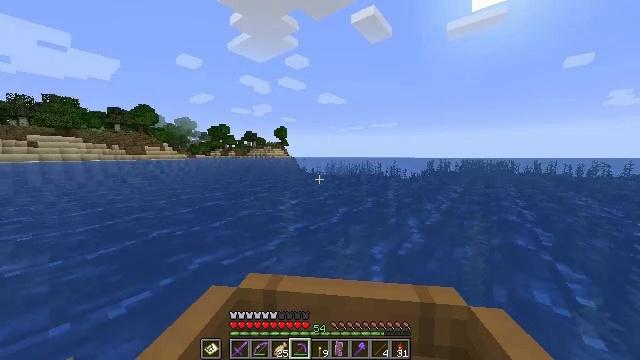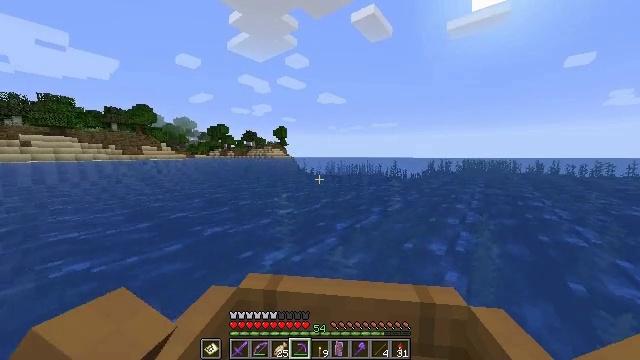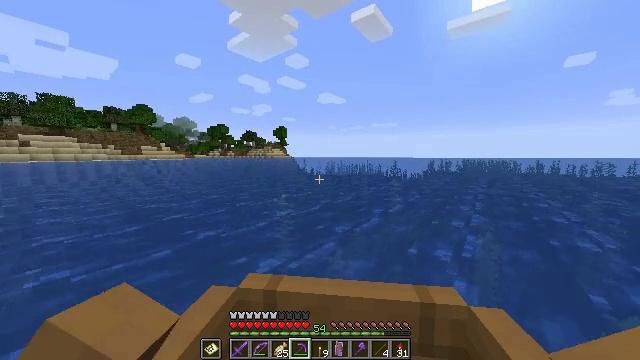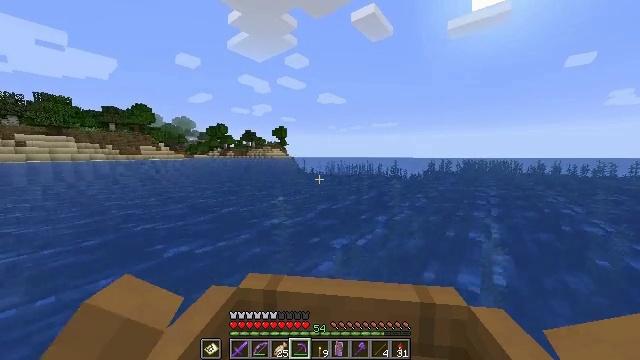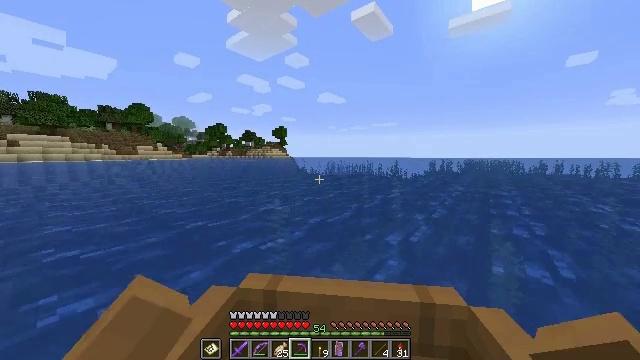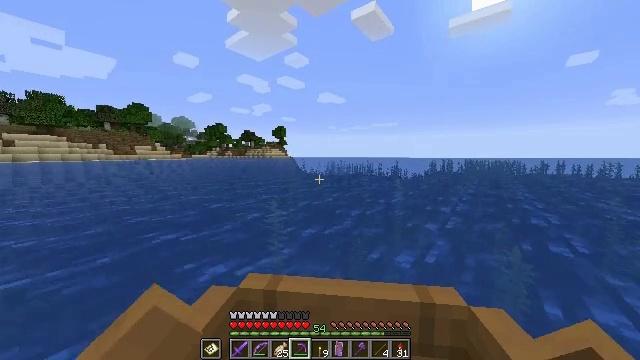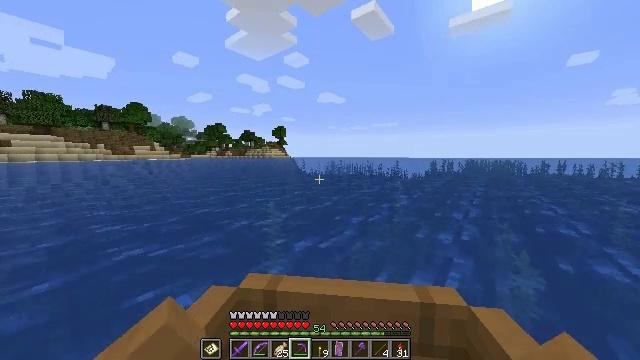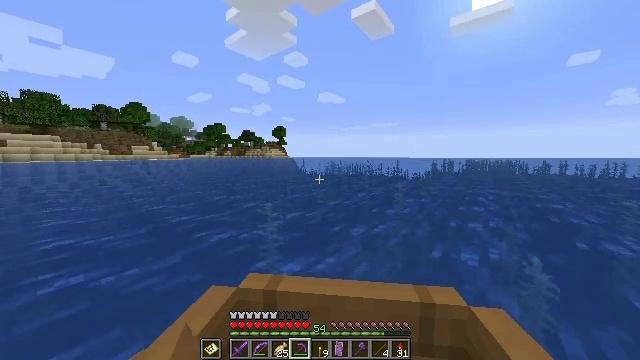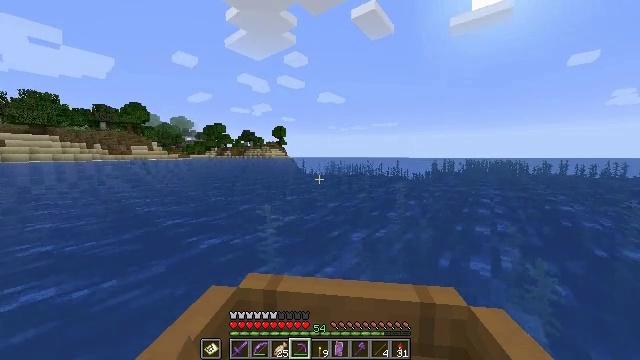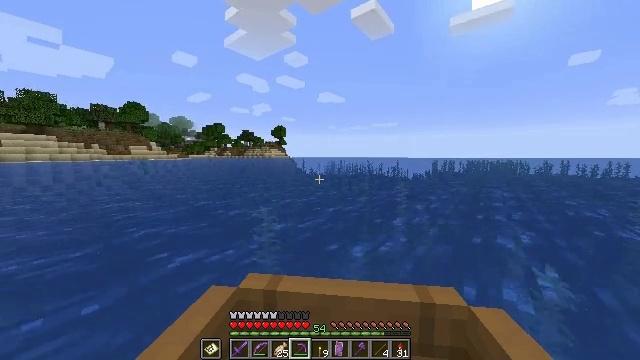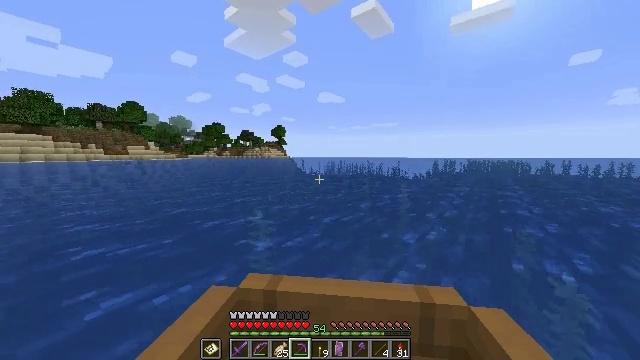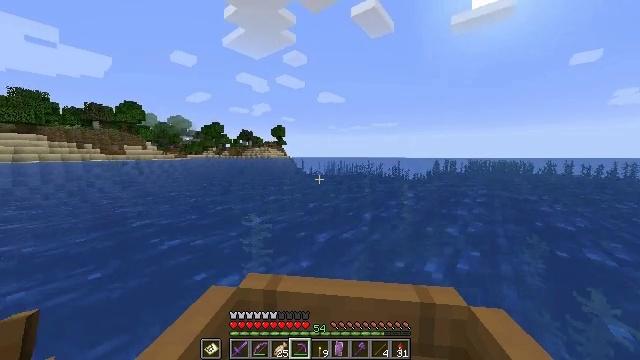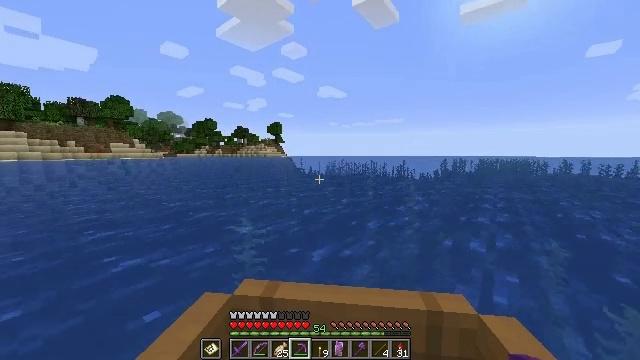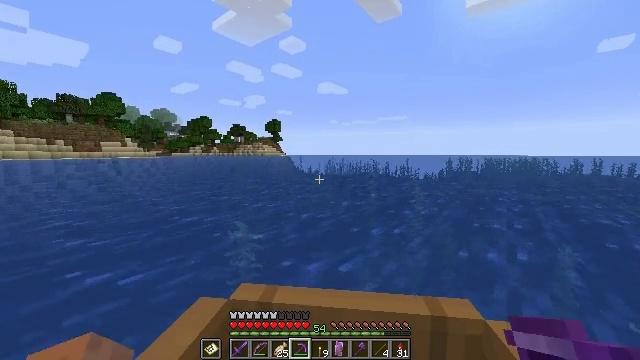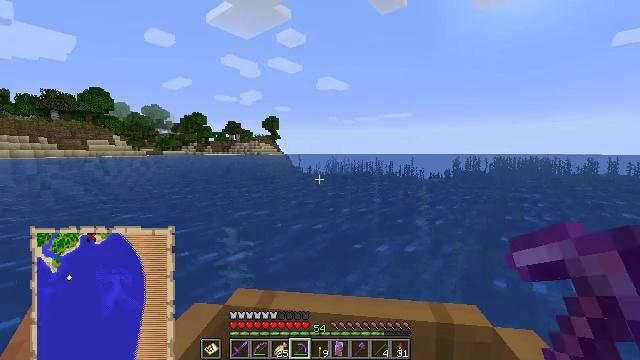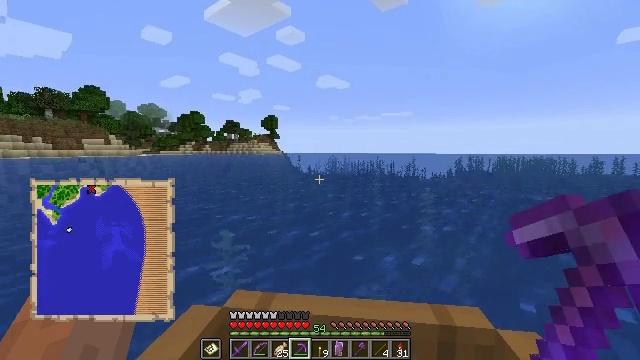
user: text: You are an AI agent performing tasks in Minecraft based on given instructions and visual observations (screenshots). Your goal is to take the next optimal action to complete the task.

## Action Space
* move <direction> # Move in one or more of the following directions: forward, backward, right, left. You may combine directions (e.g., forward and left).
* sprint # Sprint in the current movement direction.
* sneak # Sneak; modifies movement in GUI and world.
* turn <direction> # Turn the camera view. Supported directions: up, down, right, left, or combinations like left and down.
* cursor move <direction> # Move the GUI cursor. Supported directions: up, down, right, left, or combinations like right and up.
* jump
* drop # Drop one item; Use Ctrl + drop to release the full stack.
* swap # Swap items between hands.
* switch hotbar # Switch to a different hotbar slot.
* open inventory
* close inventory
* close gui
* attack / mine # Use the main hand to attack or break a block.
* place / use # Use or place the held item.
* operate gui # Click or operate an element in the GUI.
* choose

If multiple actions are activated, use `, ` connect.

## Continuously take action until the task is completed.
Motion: motion action
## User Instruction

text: Collect sand to make glass.
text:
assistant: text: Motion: move forward, sprint
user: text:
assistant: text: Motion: move forward, sprint
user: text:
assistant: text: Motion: move forward, sprint
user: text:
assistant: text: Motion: move forward, sprint
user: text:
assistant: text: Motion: move forward, sprint
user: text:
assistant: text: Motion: move forward, sprint
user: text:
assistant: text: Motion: move forward, sprint
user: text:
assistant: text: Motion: move forward, sprint
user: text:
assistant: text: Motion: move forward, sprint
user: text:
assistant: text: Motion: move forward
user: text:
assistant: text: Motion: no_op
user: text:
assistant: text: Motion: no_op
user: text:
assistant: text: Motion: no_op
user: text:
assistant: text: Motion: no_op
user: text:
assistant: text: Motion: no_op
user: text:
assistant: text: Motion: no_op
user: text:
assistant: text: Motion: no_op
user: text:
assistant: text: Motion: no_op
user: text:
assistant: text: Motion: no_op
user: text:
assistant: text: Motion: no_op
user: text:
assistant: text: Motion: no_op
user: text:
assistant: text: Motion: no_op
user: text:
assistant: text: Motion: no_op
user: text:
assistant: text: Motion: no_op
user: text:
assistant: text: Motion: no_op
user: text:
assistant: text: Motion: no_op
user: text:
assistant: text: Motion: no_op
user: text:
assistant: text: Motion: no_op
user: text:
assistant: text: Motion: no_op
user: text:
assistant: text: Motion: move forward